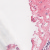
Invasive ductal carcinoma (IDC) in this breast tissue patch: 0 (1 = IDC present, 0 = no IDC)